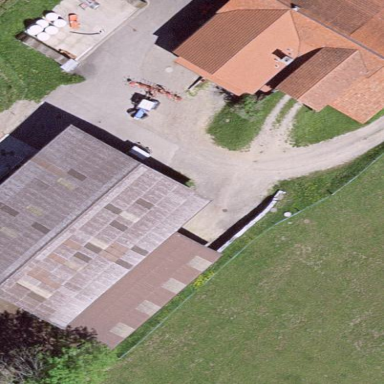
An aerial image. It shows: Farmyard area.